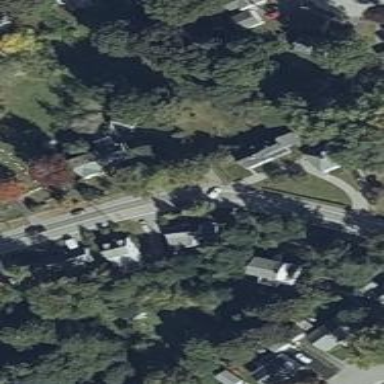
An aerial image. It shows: Residential road.